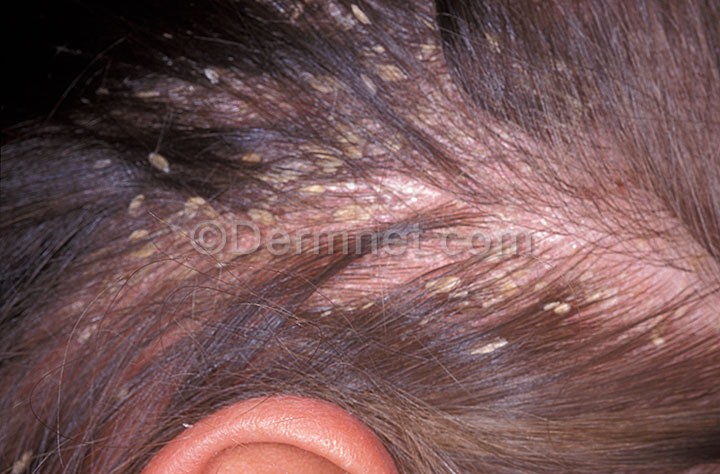
Disease: Psoriasis pictures Lichen Planus and related diseases